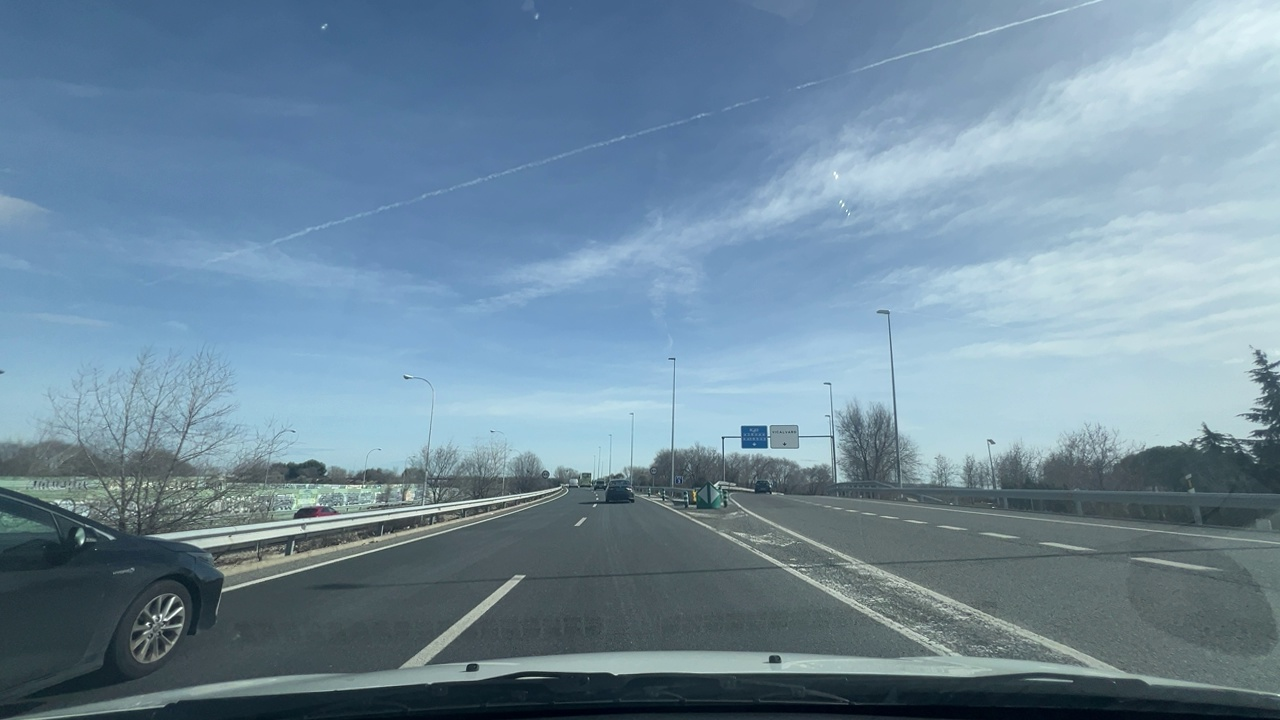
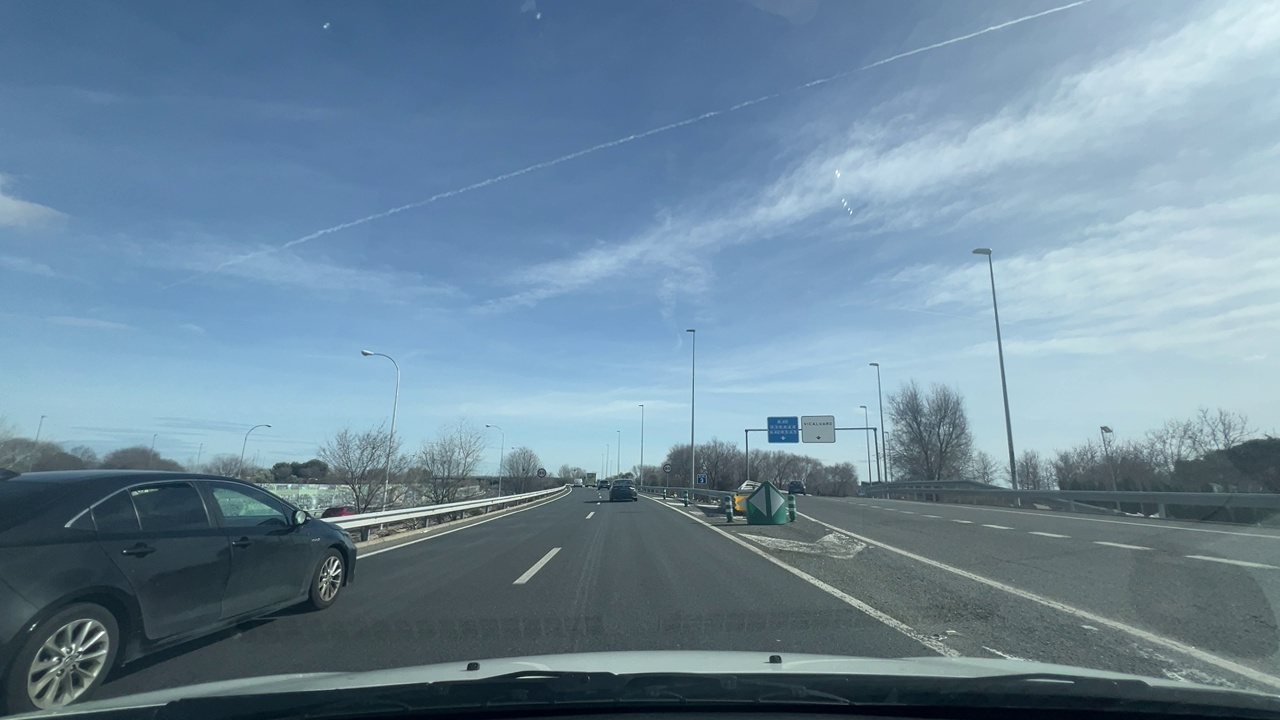
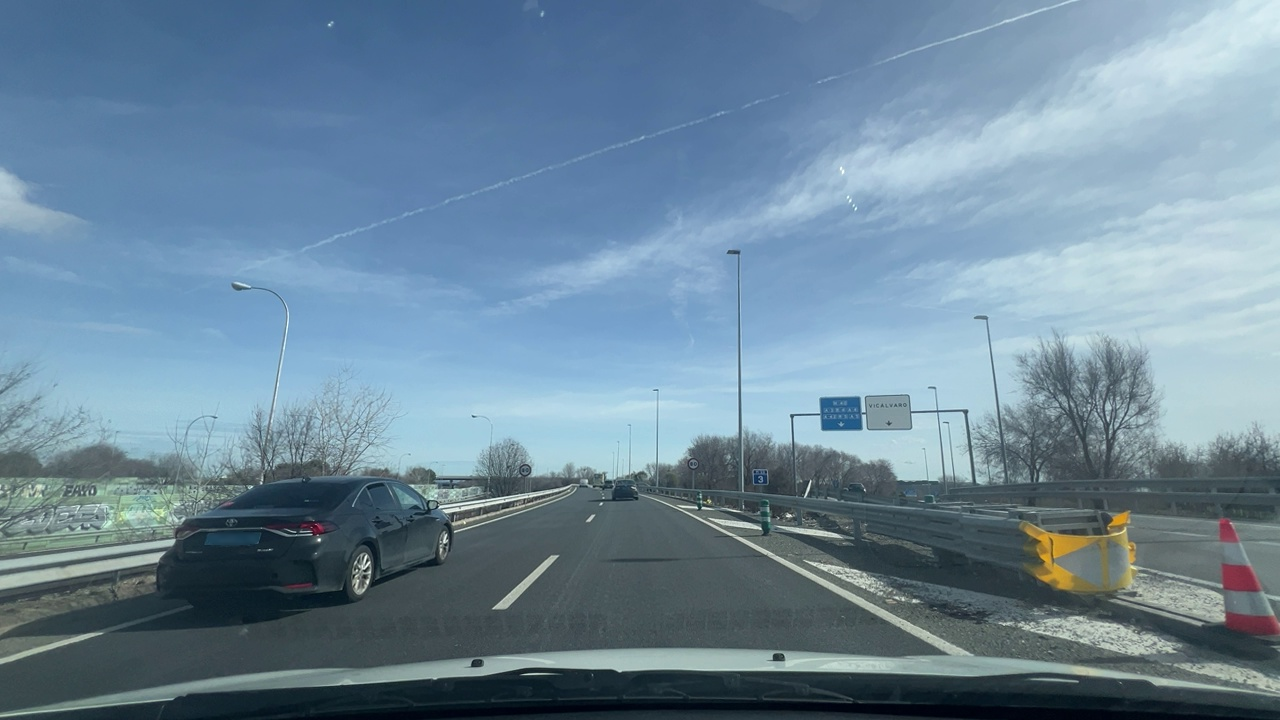
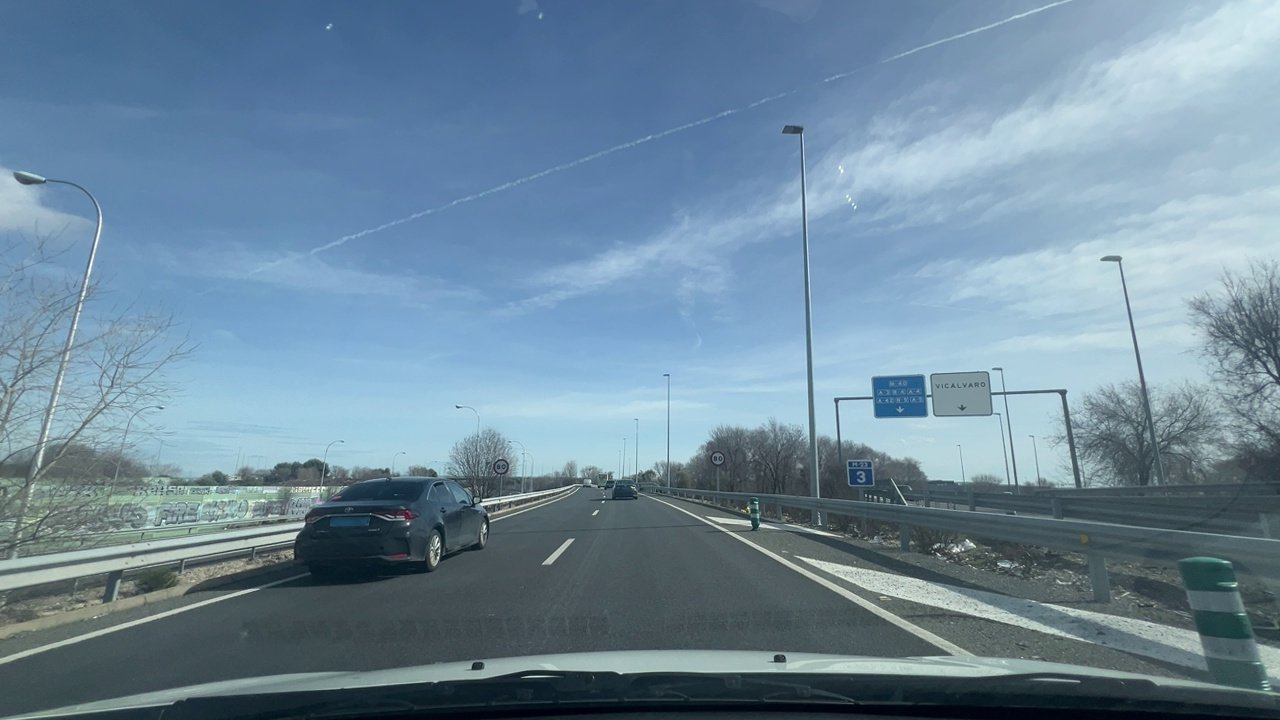
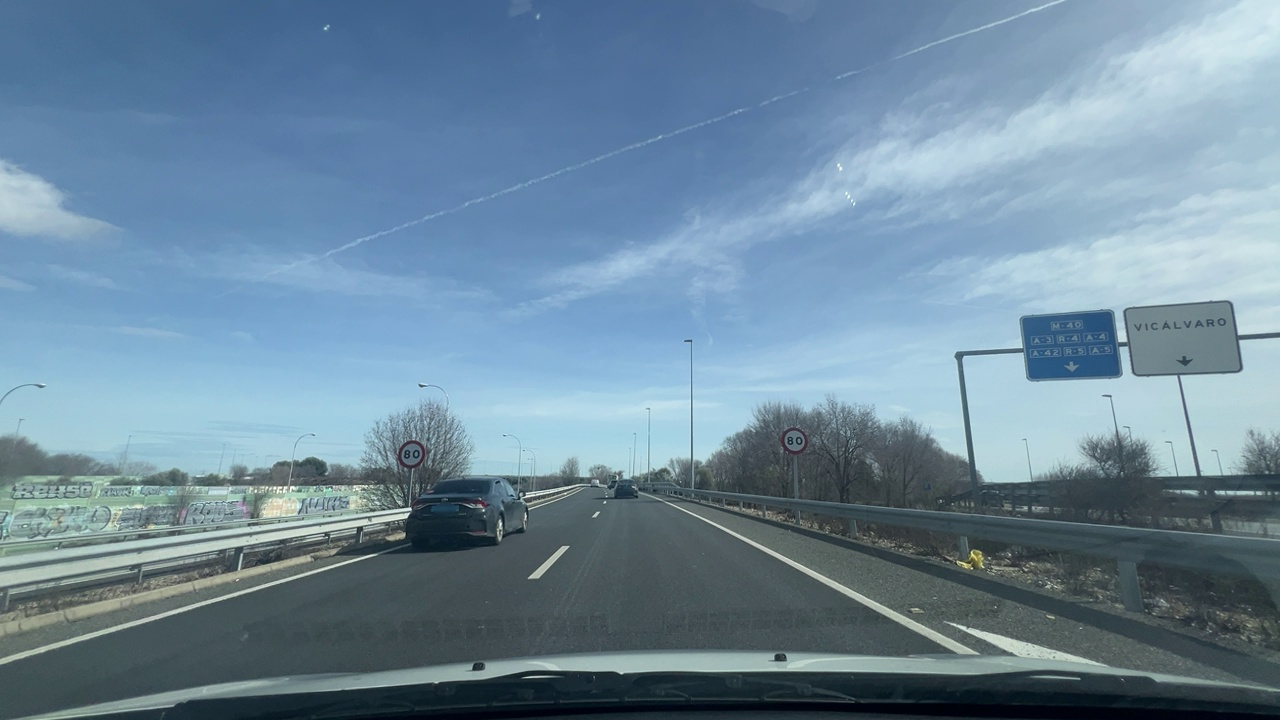
Situation: Speed limit adaptation
Question: Are multiple speed limit signs with different values visible?
Answer: No
Reasoning: There's only a single speed limit sign visible that limits to 80 km/h.

Situation: Speed limit adaptation
Question: Is there a speed limit sign regulating the ego lane?
Answer: Yes
Reasoning: There's a speed limit of 80 km/h.

Situation: Speed limit adaptation
Question: What speed value is displayed on the visible speed limit sign?
Answer: 80
Reasoning: There's a speed limit of 80 km/h.

Situation: Speed limit adaptation
Question: Is the ego vehicle traveling on a highway?
Answer: No
Reasoning: There's two lanes and no signs that this is a highway.

Situation: Speed limit adaptation
Question: Is the ego vehicle entering or exiting a highway?
Answer: No
Reasoning: There's two lanes and no signs that this is a highway.

Situation: Speed limit adaptation
Question: Are speed bumps, crosswalks, or construction-related obstacles present in the ego lane?
Answer: No
Reasoning: There are no visible obstacles.